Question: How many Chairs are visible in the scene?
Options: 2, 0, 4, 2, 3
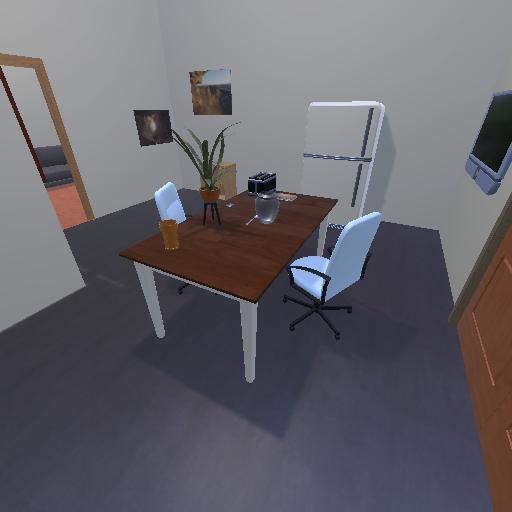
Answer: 2